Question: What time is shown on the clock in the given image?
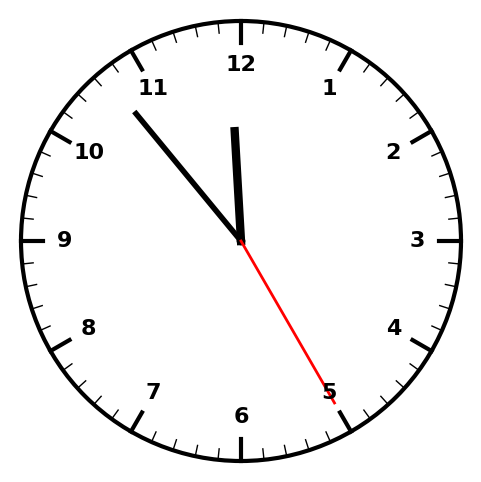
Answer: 11:53:25